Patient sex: M
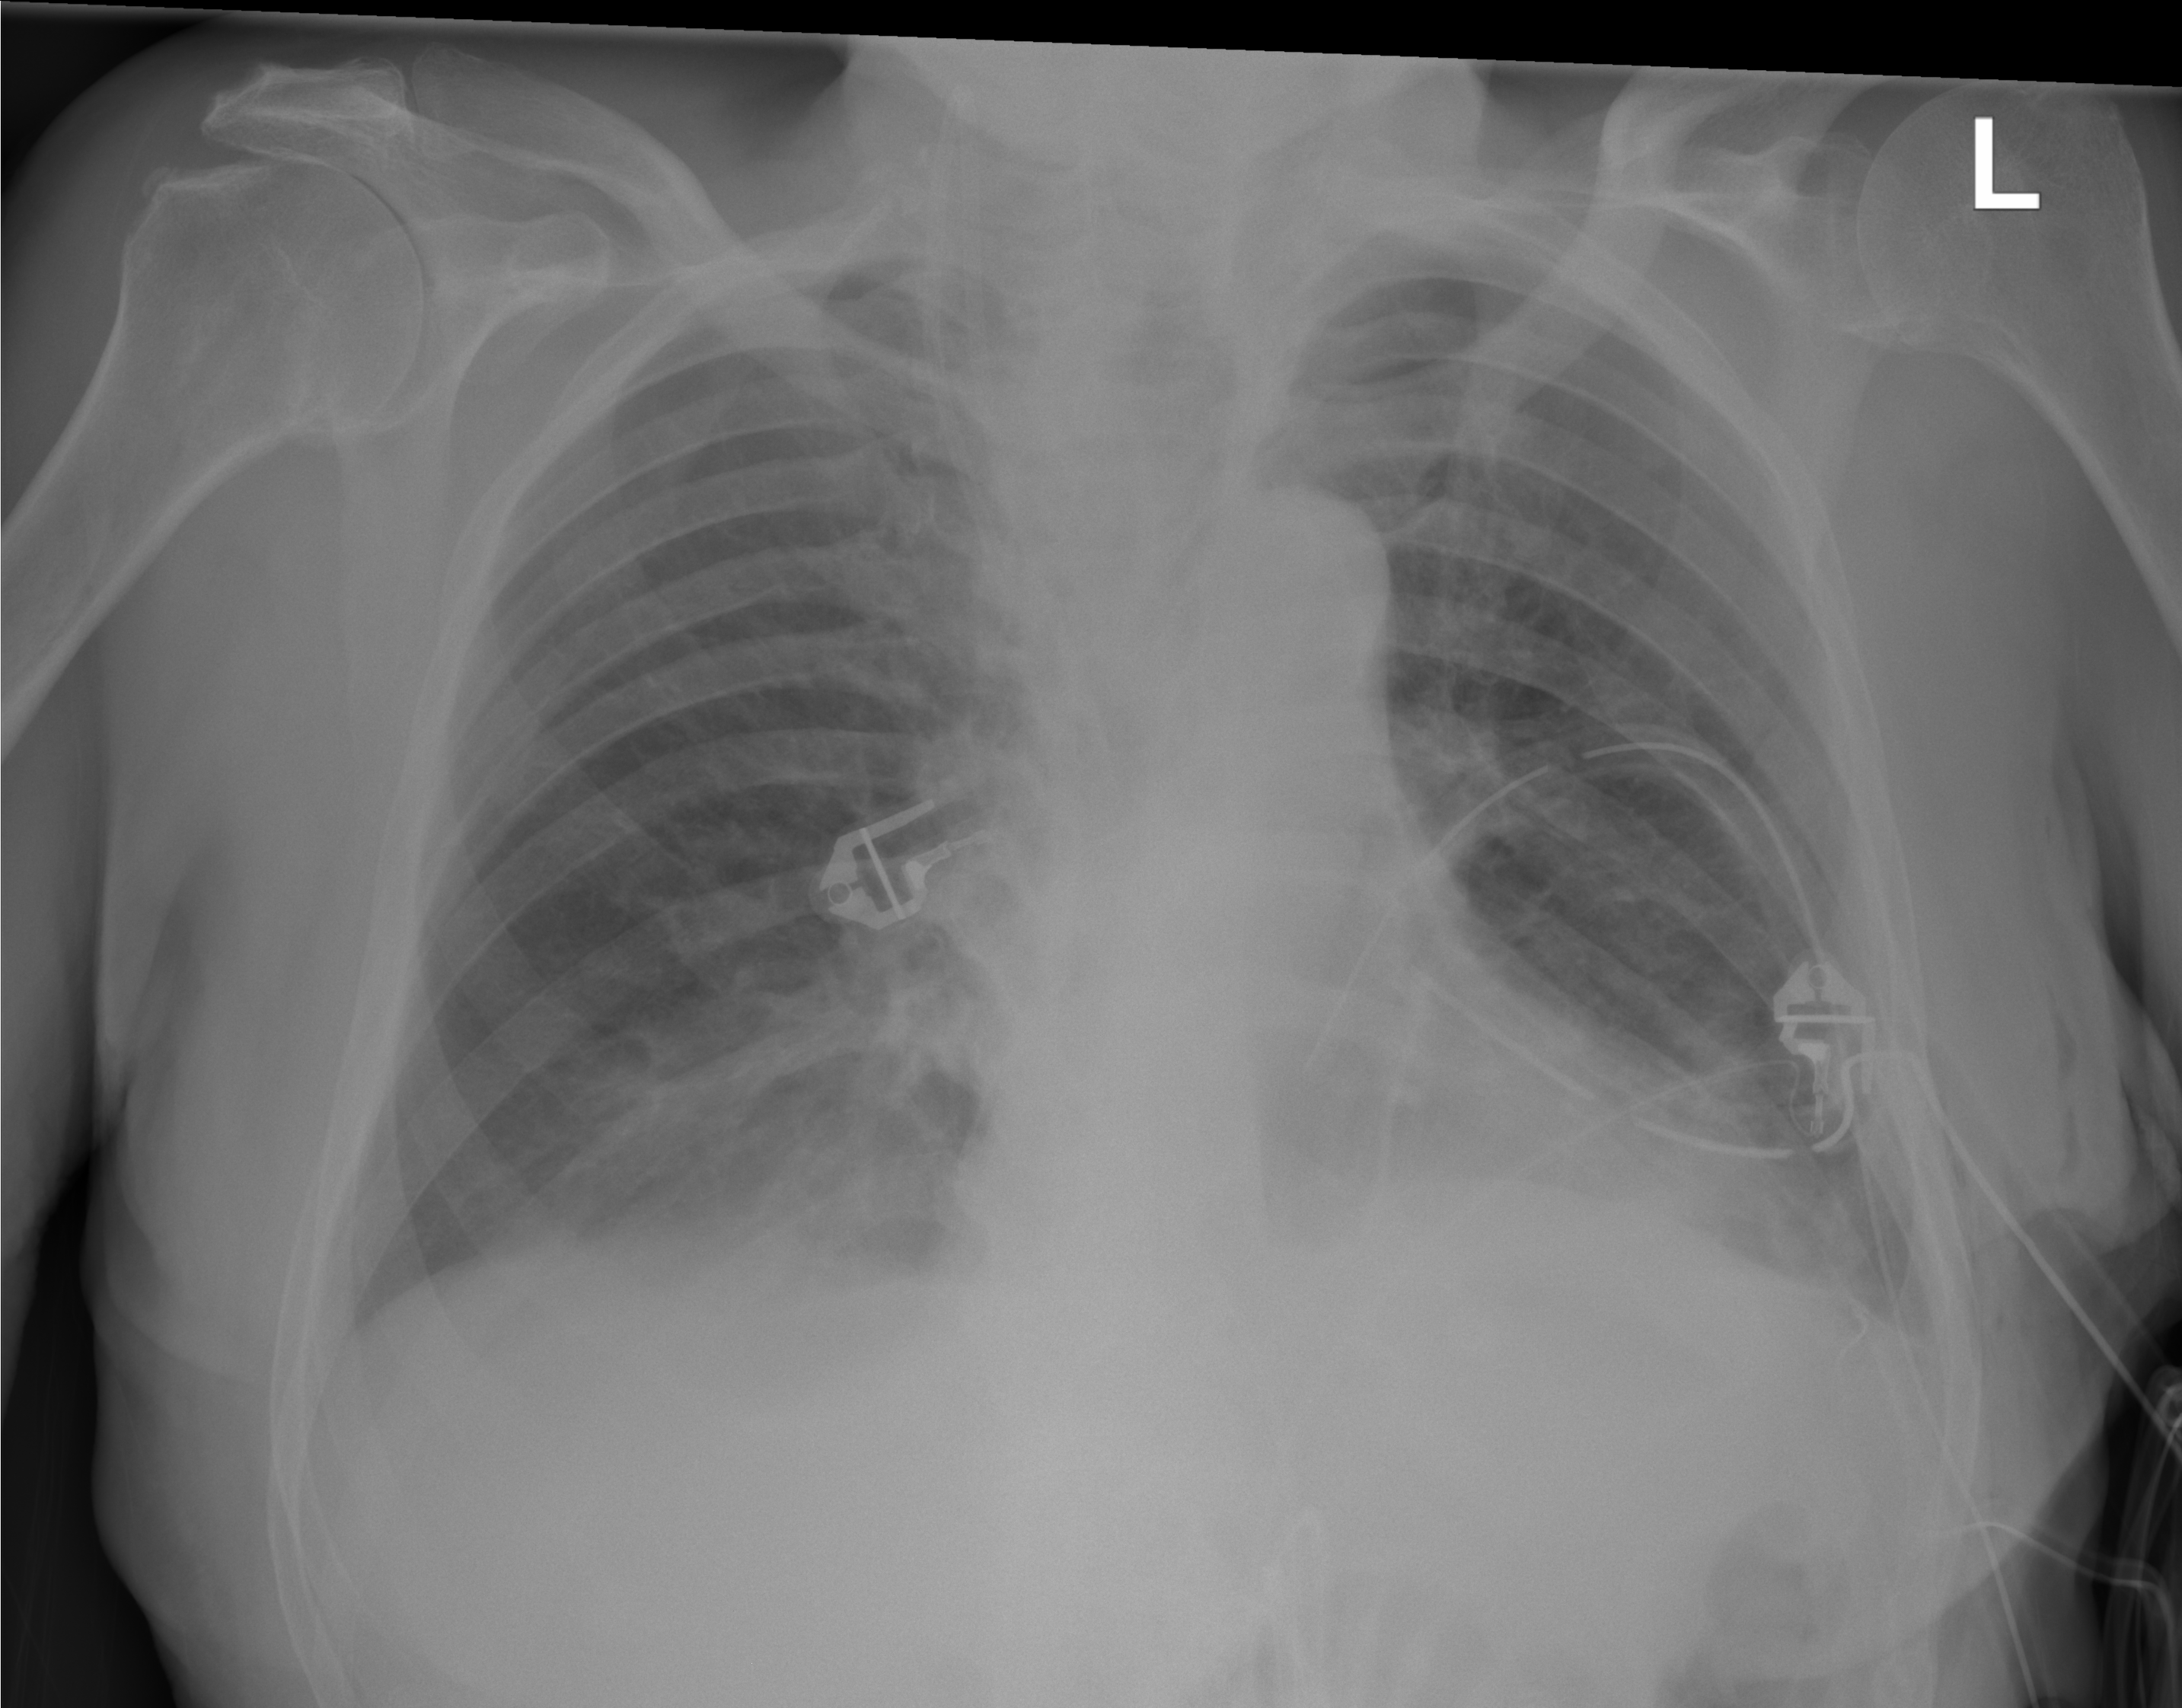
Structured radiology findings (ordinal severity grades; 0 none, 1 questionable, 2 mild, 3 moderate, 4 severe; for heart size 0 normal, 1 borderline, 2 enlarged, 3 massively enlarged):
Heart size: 0
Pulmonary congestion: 0
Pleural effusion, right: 0
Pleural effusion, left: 0
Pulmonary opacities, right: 0
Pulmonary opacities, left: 0
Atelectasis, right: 1
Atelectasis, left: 1